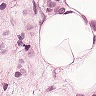
Metastatic tissue present: yes